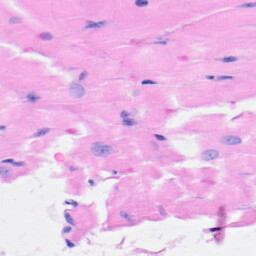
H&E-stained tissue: Heart